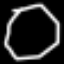
Label: octagon